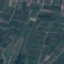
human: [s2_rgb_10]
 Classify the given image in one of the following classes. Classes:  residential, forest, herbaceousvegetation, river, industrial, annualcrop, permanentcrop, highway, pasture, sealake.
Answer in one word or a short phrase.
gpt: PermanentCrop